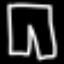
Label: pants